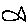
Label: fish